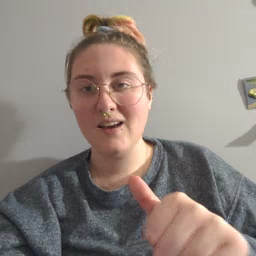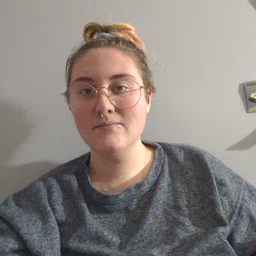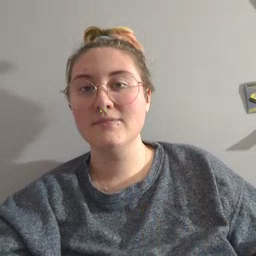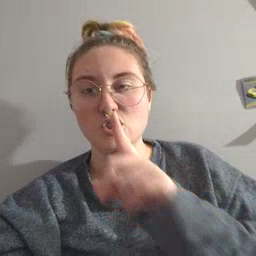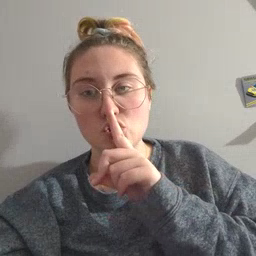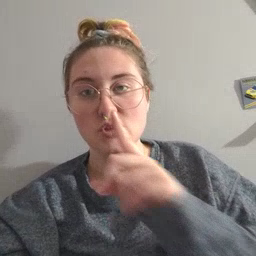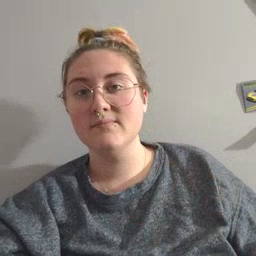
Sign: shhh